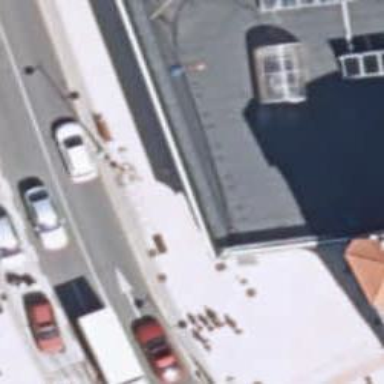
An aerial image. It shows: Bicycle parking area with stands.